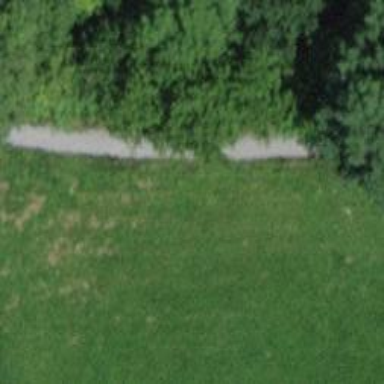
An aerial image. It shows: Path with fine gravel surface.